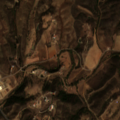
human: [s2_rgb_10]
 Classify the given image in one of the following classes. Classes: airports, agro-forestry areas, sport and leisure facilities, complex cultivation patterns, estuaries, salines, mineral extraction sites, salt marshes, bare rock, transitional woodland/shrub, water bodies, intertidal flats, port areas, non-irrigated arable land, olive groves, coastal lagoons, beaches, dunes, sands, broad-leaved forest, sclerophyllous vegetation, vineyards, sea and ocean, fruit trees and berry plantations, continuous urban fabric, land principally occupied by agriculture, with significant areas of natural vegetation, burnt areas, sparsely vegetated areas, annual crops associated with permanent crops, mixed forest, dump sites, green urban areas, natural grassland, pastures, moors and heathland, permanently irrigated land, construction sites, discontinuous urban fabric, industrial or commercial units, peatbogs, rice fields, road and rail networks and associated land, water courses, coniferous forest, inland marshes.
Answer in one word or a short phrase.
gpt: complex cultivation patterns, land principally occupied by agriculture, with significant areas of natural vegetation, broad-leaved forest